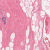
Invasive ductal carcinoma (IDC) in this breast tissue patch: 0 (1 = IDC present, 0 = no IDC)